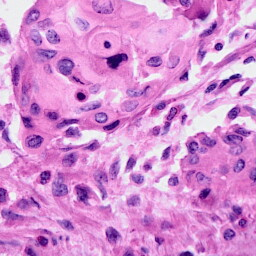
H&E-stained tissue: Cervix